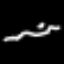
Label: squiggle